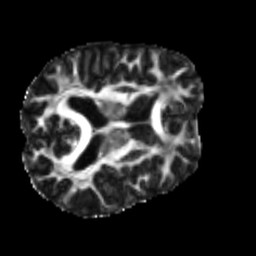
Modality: FA
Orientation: axial
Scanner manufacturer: siemens
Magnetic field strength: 3 T
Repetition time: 4 s
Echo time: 0.0594 s